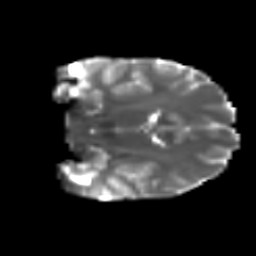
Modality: T2w
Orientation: coronal
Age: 16
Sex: male
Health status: ill
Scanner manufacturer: ge
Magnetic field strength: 3 T
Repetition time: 6.752 s
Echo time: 0.079 s